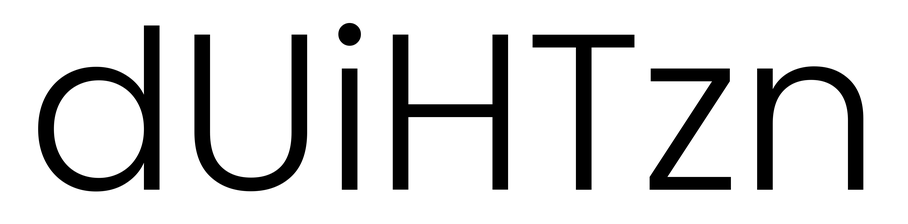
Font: Poppins-Light